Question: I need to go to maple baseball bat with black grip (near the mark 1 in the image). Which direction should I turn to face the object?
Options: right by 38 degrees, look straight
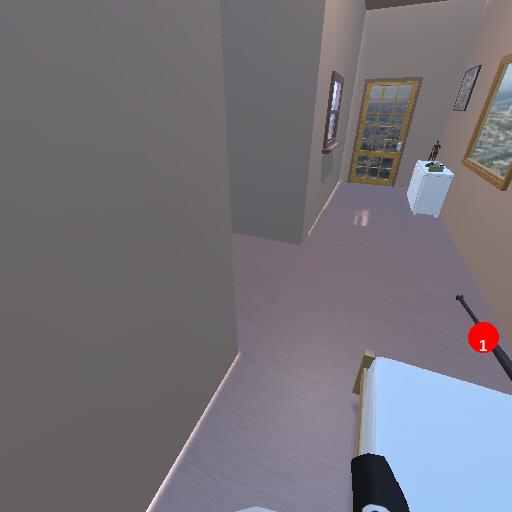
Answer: right by 38 degrees